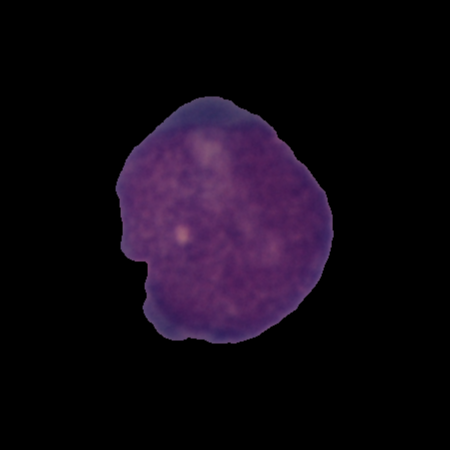
Label: cancer